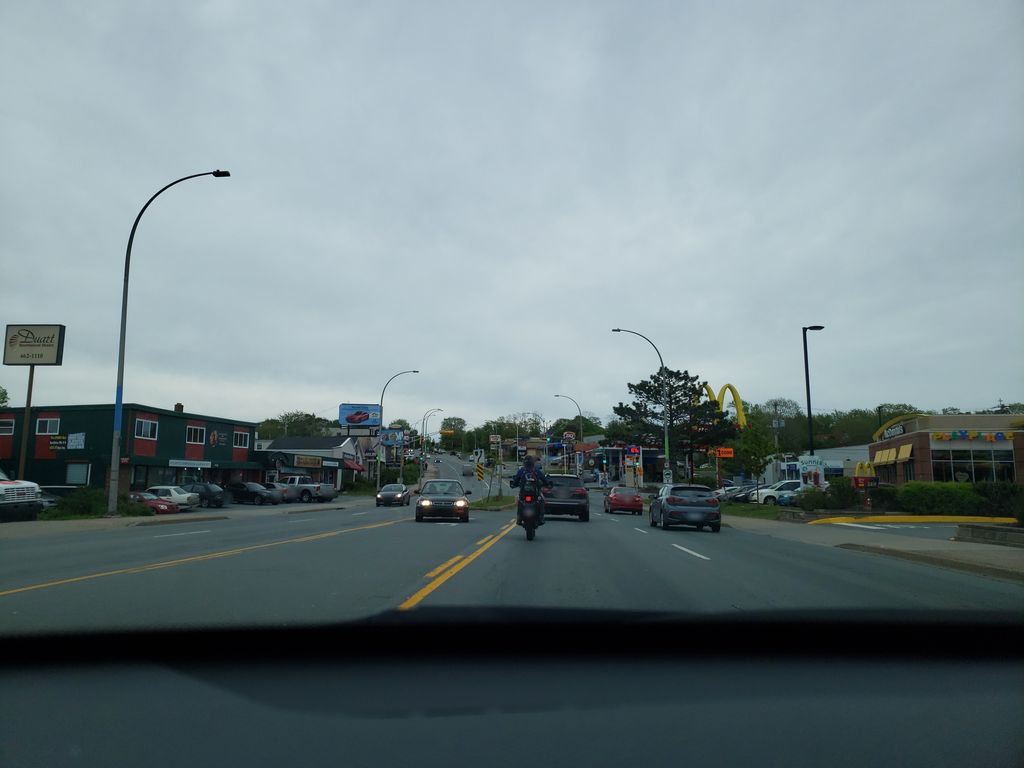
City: halifax